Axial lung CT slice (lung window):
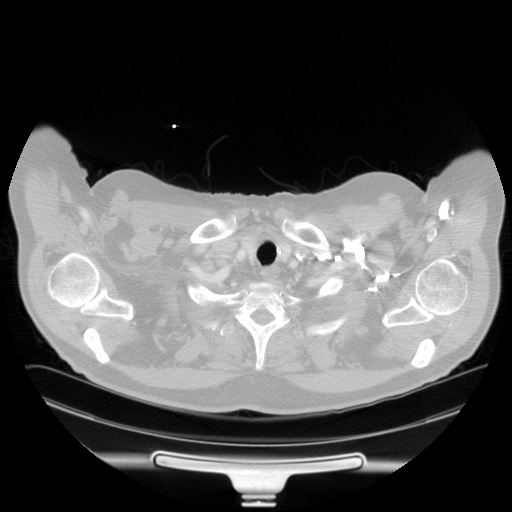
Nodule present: no